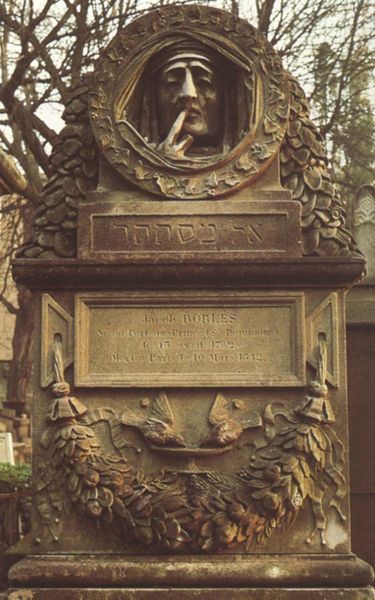
Titel: Totenstille, Grab von Jacob Robles
Künstler: Auguste Préault
Standort: Paris, Père-Lachaise, Cimetière (EU - F - Ile-de-France)
Schlagwörter: blätter, kopf, laub, vogel, bäume, finger, frau, grau, nase, alt, gesicht, mensch, schale, sockel, stein, vögel, gold, girlande, kreis, statue, relief, schrift, farbe, massiv, tafel, jugendstil, inschrift, denken, denkmal, kranz, sandstein, grab, griechisch, bommel, gedenken, osten, grabmal, russisch, latein, epitaph, grabstein, mahnmal, jüdisch, laug, hebrisch